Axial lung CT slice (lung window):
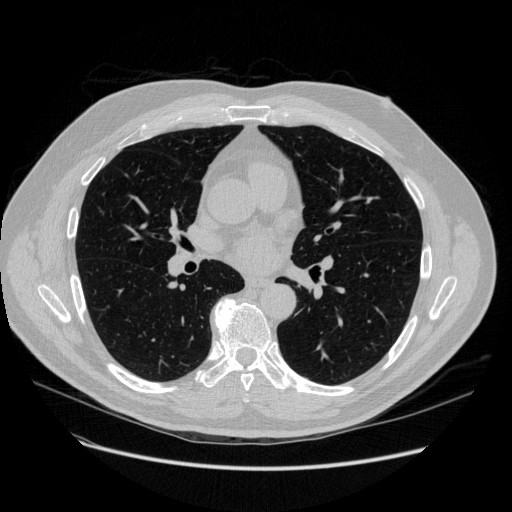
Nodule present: no